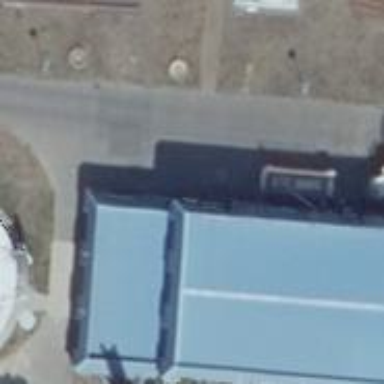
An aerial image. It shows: Building with power generator.